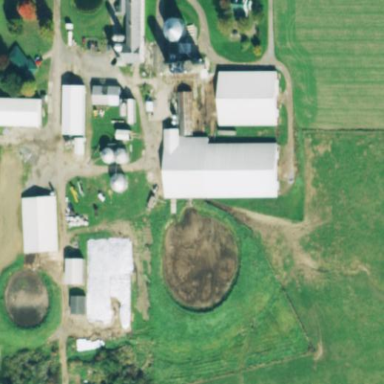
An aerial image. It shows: Farmyard area.